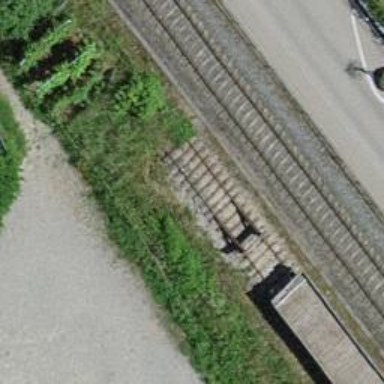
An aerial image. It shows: Railway yard with single rail track. The electrified track has contact line for power supply.